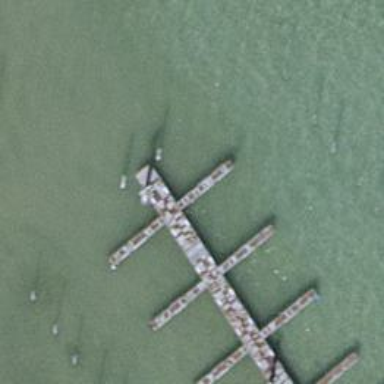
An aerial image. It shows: Man-made pier.